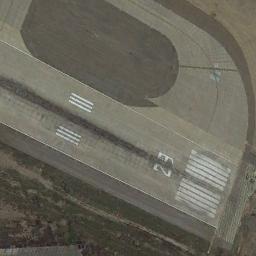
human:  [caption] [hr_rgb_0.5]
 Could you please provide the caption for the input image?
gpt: Next to the runway is a concrete floor with white '23' and short-line signs on the runway .

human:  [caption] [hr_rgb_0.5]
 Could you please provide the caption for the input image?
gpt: The runway has a threshold marking and two touchdown zone markings and the designation marking is 29 .

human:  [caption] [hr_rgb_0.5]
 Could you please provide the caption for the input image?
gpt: Runways are marked with Numbers and vertical lines .

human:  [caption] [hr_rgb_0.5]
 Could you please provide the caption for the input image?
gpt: The runway is on the bare land next to the grass .

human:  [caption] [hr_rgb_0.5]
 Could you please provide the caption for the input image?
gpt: There are some empty land beside the runway with white marks .